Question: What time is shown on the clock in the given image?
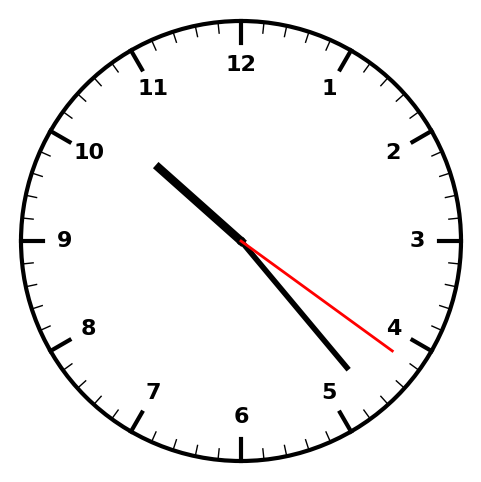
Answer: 10:23:21